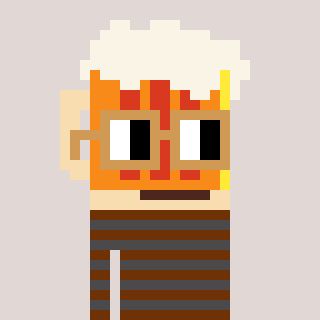
a pixel art character with square brown glasses, a beer-shaped head and a grayscale-colored body on a warm background